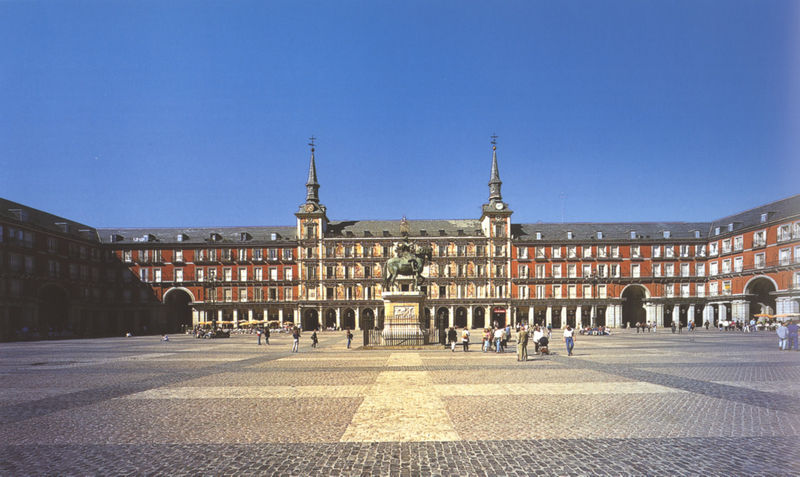
Titel: Plaza Mayor
Künstler: Juan Gómez de Mora
Standort: Madrid, Plaza Mayor (EU - E)
Schlagwörter: blau, himmel, menschen, fenster, gebäude, schloss, türbogen, häuser, spitzen, pferd, reiter, statue, spanien, venedig, markt, platz, arch, arches, architecture, blue, men, people, red, women, windows, floor, tor, foto, kreuz, türme, palast, denkmal, pflastersteine, mosaik, rathaus, tore, real, classical, sky, building, orange, tower, castle, sculpture, standbild, reiterstandbild, city, human, square, buildings, large, museum, statur, markusplatz, horse, tourist, bronze, humans, stones, doorway, madrid, photography, fotographie, cage, piazza, ride, persons, plaza, cobblestone, gates, spires, yard, pleasant, cobbles, build, stately, paza, paltz, pflasterstein, historical building